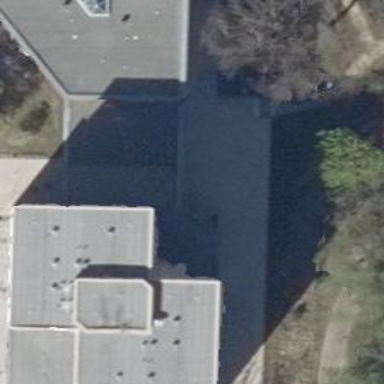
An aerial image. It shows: Building with flat roof made of tar paper.